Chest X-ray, AP view. Patient: 24 years old, sex M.
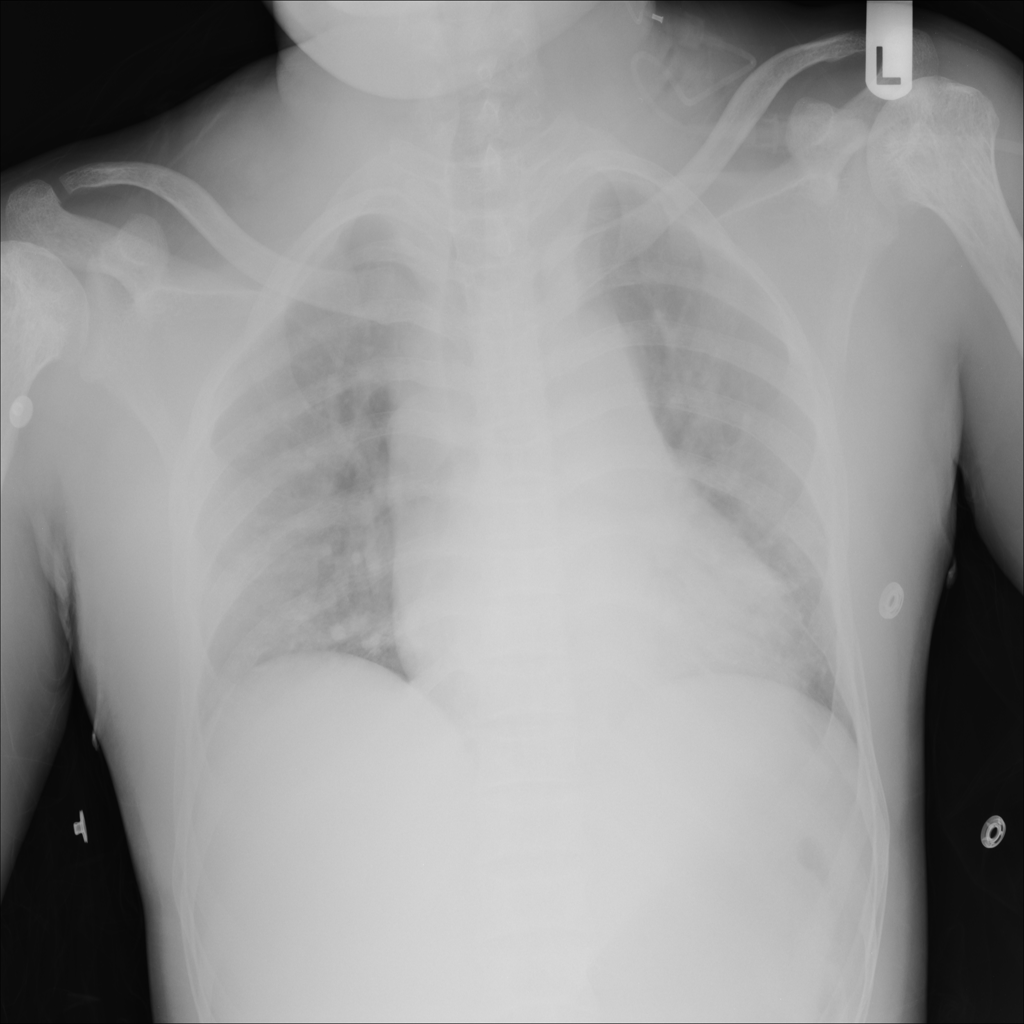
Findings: No Finding